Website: home-depot
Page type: cart
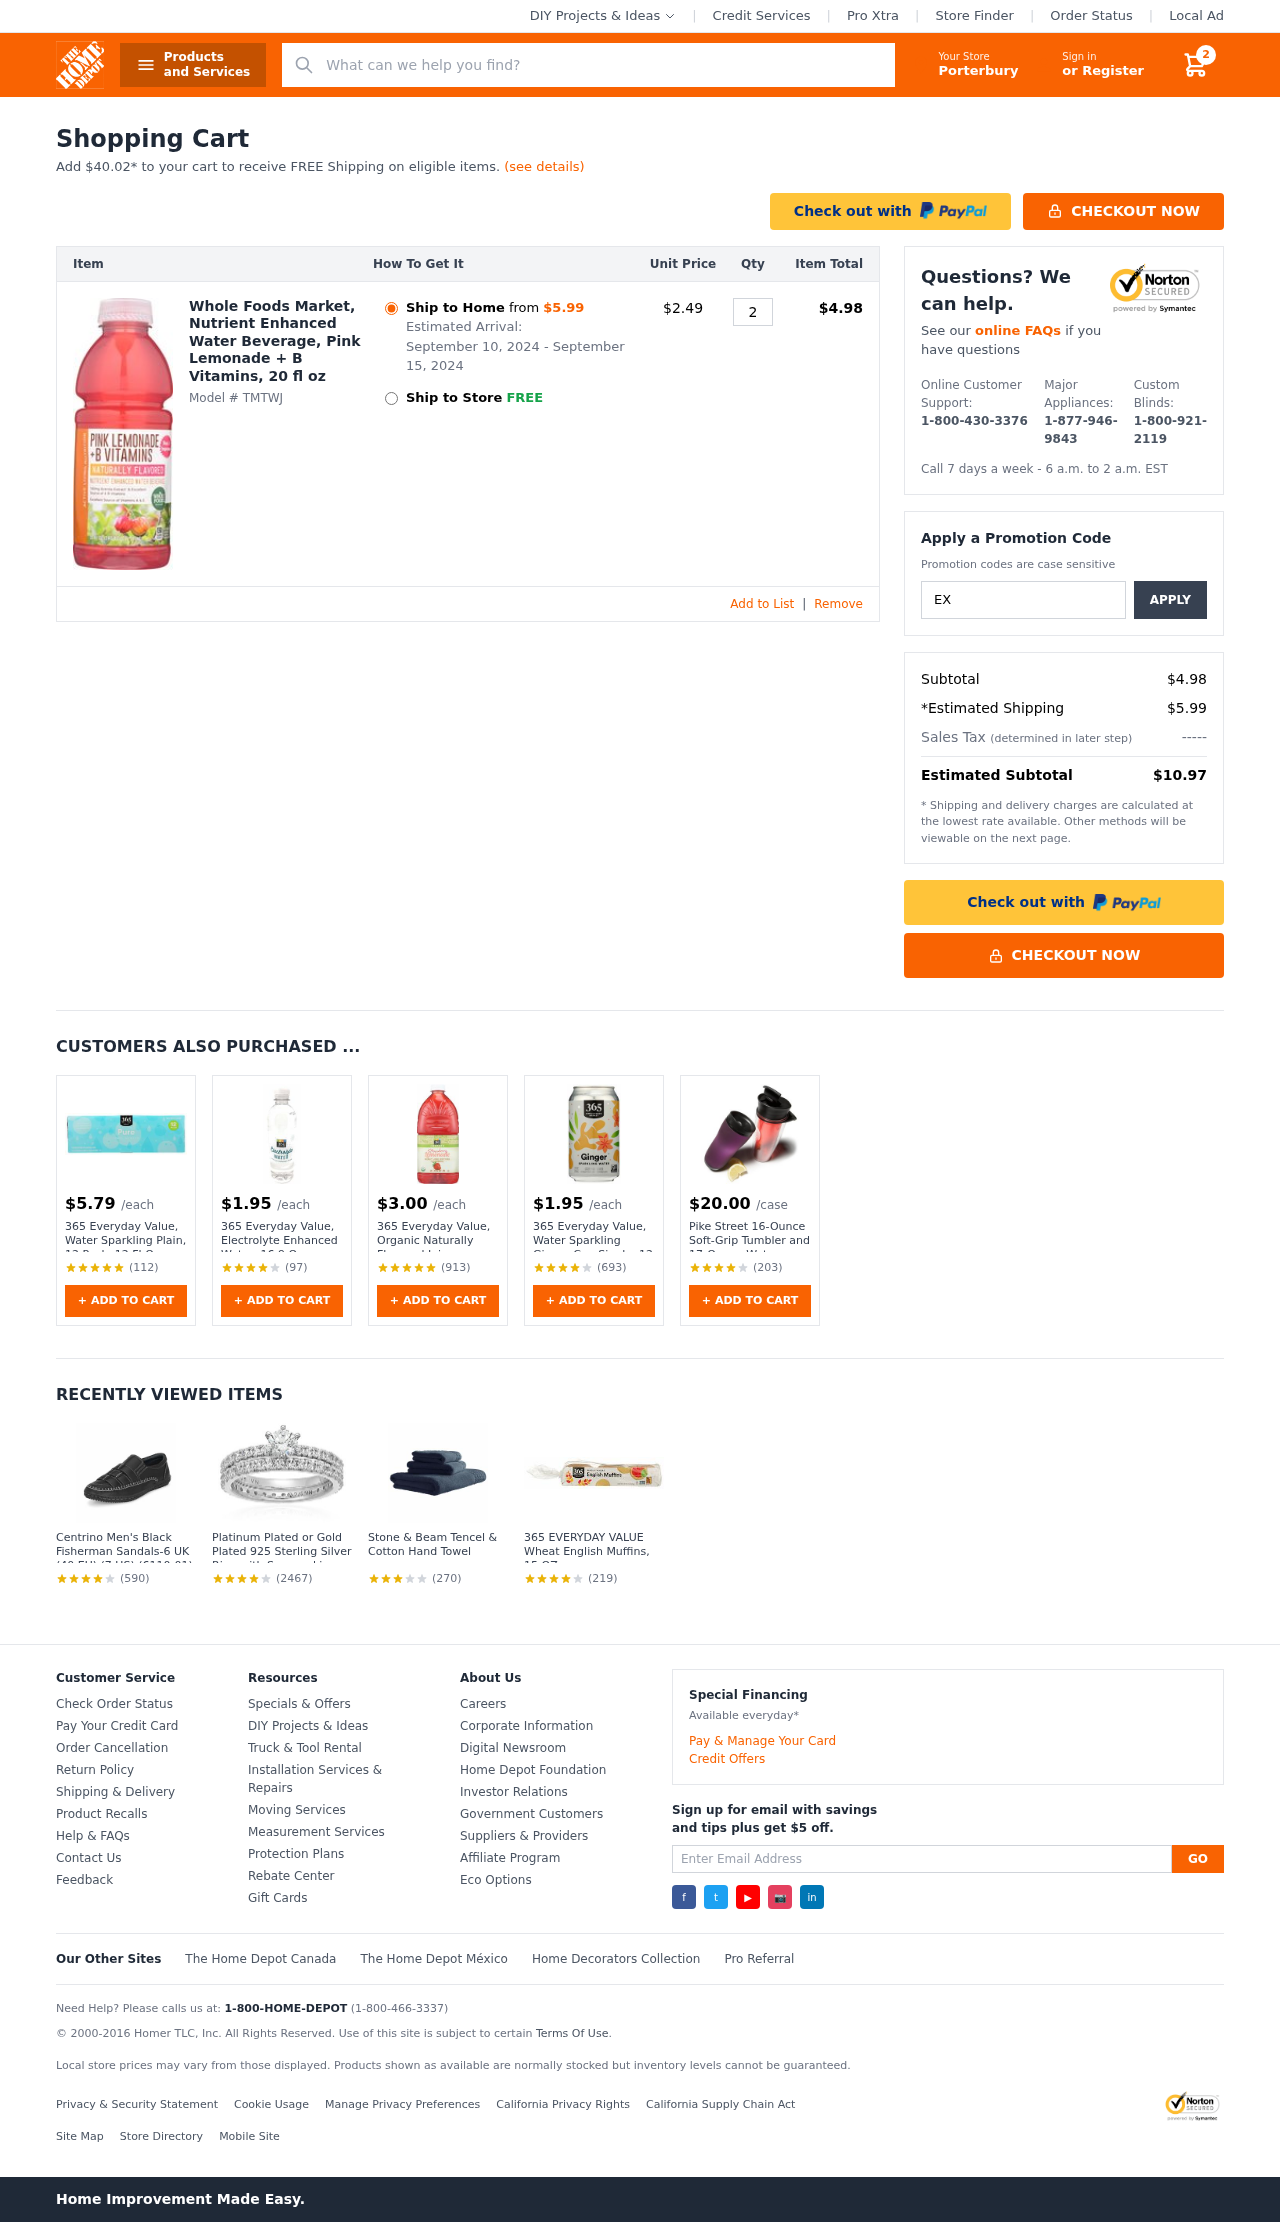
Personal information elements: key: PII_CITY
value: Porterbury
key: PII_PROMO_CODE
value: EXTRA27
Product elements: key: PRODUCT1_NAME
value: Whole Foods Market, Nutrient Enhanced Water Beverage, Pink Lemonade + B Vitamins, 20 fl oz
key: PRODUCT1_PRICE
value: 2.49
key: PRODUCT1_QUANTITY
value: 2
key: PRODUCT2_PRICE
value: $5.79
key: PRODUCT2_NAME
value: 365 Everyday Value, Water Sparkling Plain, 12 Pack, 12 Fl Oz
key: PRODUCT2_NUM_RATINGS
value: (112)
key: PRODUCT3_PRICE
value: $1.95
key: PRODUCT3_NAME
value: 365 Everyday Value, Electrolyte Enhanced Water, 16.9 Ounce
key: PRODUCT3_NUM_RATINGS
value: (97)
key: PRODUCT4_PRICE
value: $3.00
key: PRODUCT4_NAME
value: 365 Everyday Value, Organic Naturally Flavored Juice Beverage from Concentrate, Strawberry Lemonade,
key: PRODUCT4_NUM_RATINGS
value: (913)
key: PRODUCT5_PRICE
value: $1.95
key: PRODUCT5_NAME
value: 365 Everyday Value, Water Sparkling Ginger Can Single, 12 Ounce
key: PRODUCT5_NUM_RATINGS
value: (693)
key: PRODUCT6_PRICE
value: $20.00
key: PRODUCT6_NAME
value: Pike Street 16-Ounce Soft-Grip Tumbler and 17-Ounce Water Bottle
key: PRODUCT6_NUM_RATINGS
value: (203)
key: PRODUCT7_NAME
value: Centrino Men's Black Fisherman Sandals-6 UK (40 EU) (7 US) (6110-01)
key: PRODUCT7_NUM_RATINGS
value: (590)
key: PRODUCT8_NAME
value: Platinum Plated or Gold Plated 925 Sterling Silver Ring with Swarovski Crystals - Platinum Plated Si
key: PRODUCT8_NUM_RATINGS
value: (2467)
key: PRODUCT9_NAME
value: Stone & Beam Tencel & Cotton Hand Towel
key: PRODUCT9_NUM_RATINGS
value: (270)
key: PRODUCT10_NAME
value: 365 EVERYDAY VALUE Wheat English Muffins, 15 OZ
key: PRODUCT10_NUM_RATINGS
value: (219)
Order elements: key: ORDER_NUM_ITEMS
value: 2
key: AMOUNT_TO_FREE_SHIPPING
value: $40.02
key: ORDER_SHIPPING_DATE
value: September 10, 2024
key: ORDER_DELIVERY_DATE
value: September 15, 2024
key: ORDER_ITEM_TOTAL
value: $4.98
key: ORDER_SUBTOTAL
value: $4.98
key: ORDER_SHIPPING_COST
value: $5.99
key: ORDER_TOTAL
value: $10.97
Search elements: key: HEADER_SEARCH
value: What can we help you find?